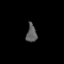
Tissue: lung
Cell type: Epithelial cells
Senescence score: 0.2231
Nuclear area (px): 182
Mean DAPI intensity: 93.313